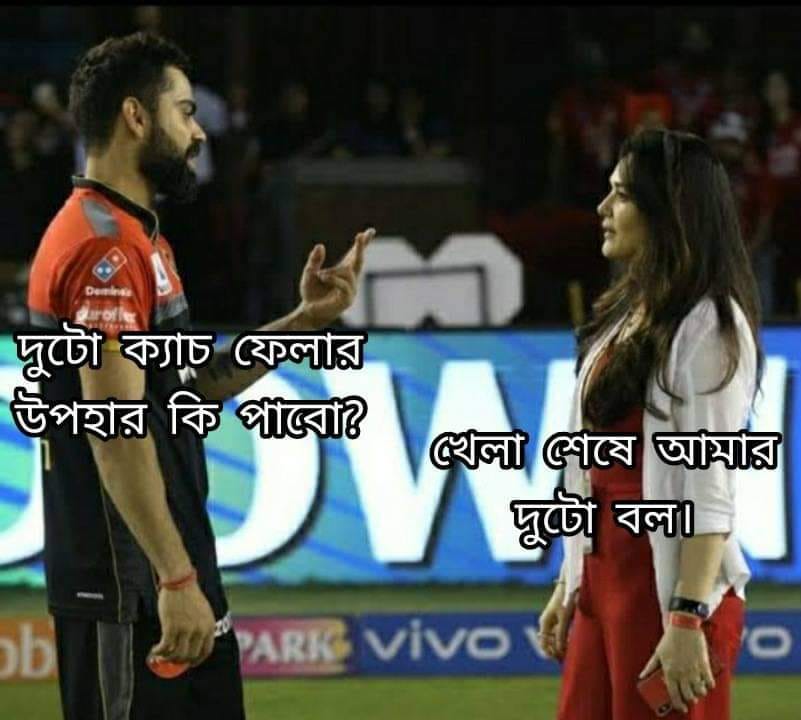
Caption: দুটো ক্যাচ ফেলার উপহার কি পাবো ?    খেলা শেষে আমার দুটো বল ।
Label: hate